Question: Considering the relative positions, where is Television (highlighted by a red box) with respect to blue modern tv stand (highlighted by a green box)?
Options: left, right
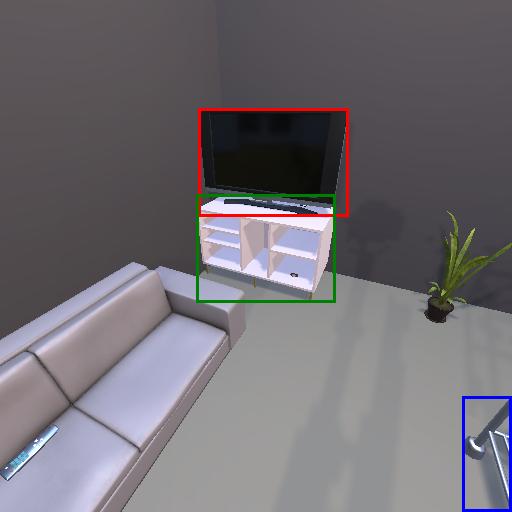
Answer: left